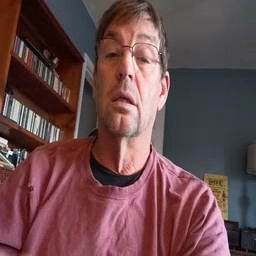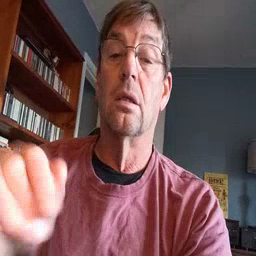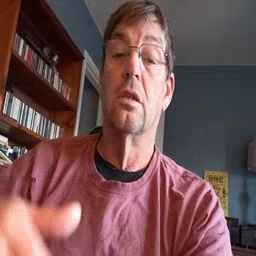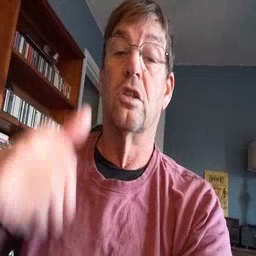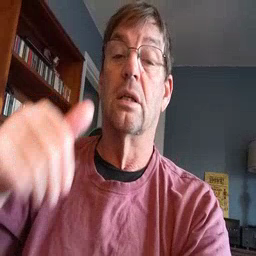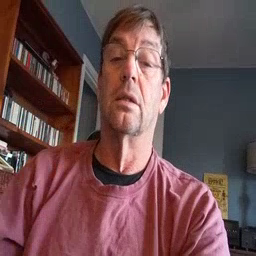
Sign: jeans